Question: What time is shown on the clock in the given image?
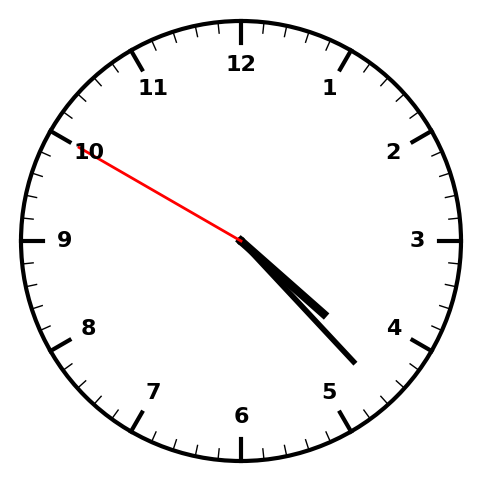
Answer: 04:22:50